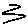
Label: zigzag